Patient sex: F
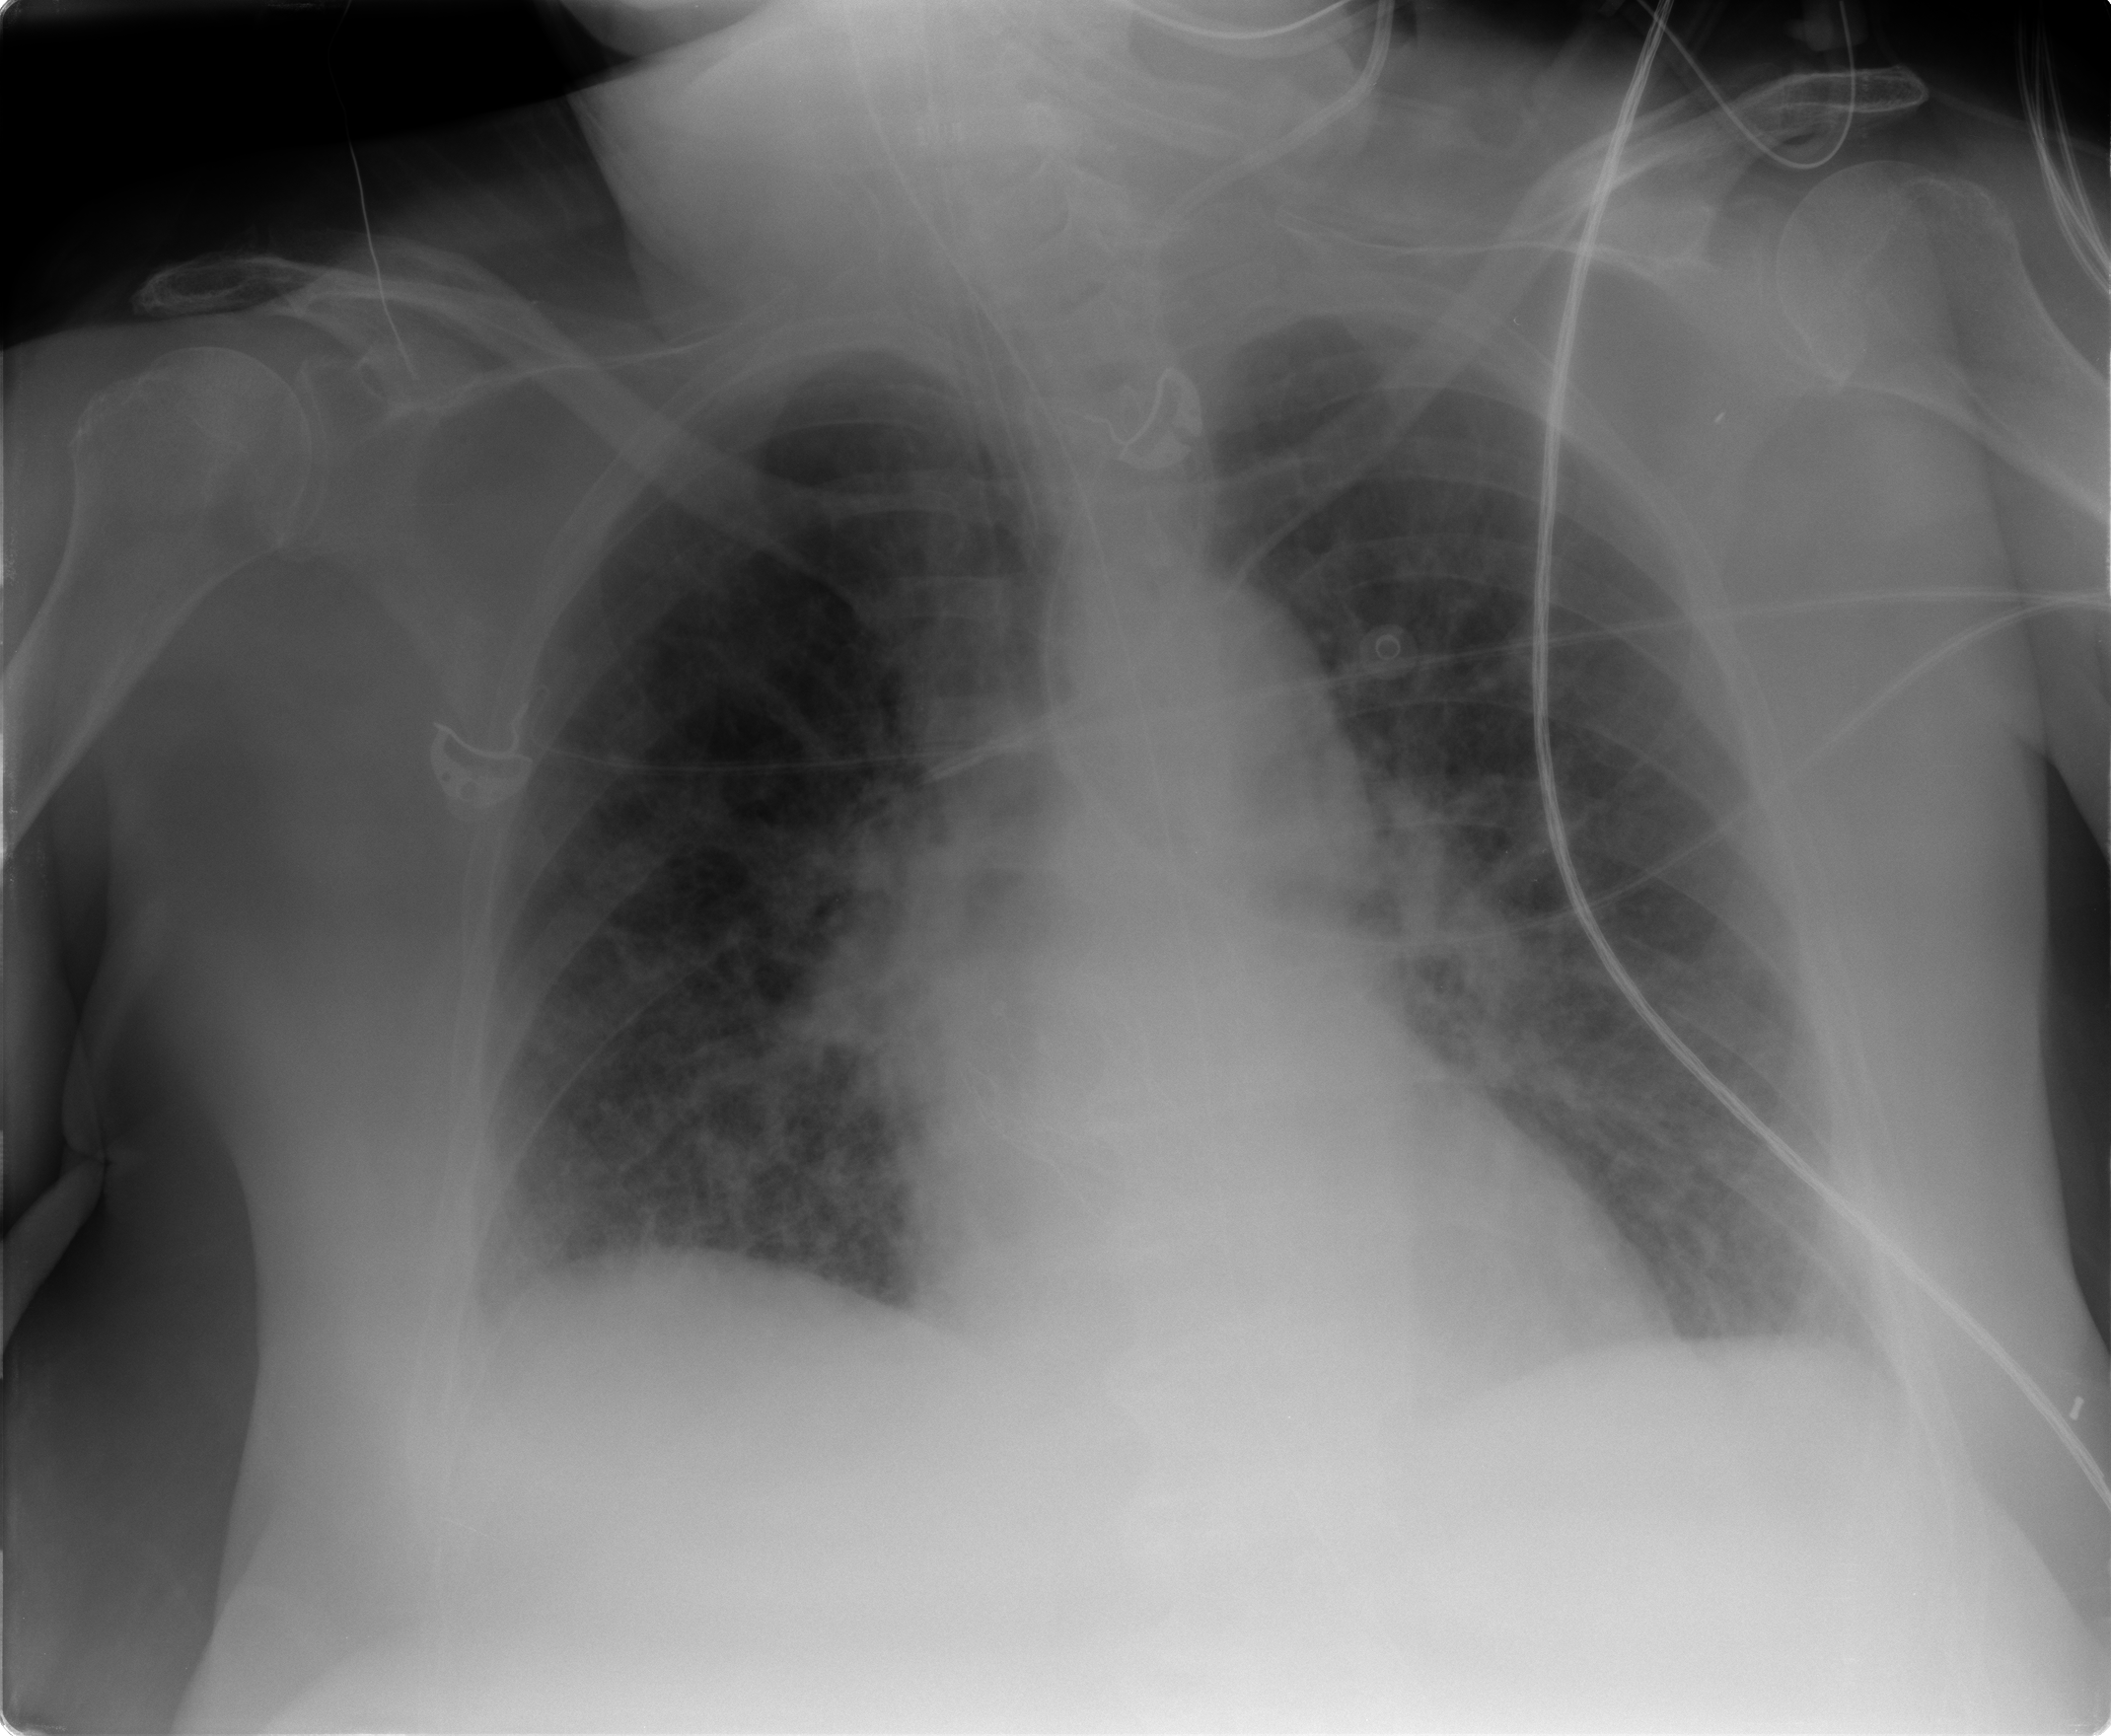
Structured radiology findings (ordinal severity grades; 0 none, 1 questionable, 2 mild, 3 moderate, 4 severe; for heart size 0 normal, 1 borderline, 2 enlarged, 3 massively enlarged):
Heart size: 2
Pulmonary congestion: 0
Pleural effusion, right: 0
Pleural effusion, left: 0
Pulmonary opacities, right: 2
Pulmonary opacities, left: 2
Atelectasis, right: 0
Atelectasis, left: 0